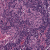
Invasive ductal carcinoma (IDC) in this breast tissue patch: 0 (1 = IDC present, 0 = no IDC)